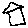
Label: house